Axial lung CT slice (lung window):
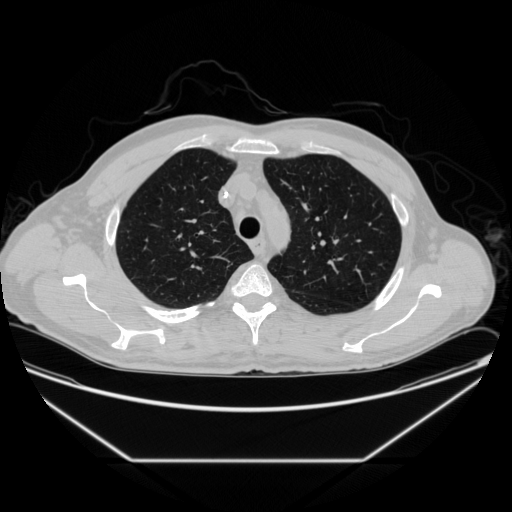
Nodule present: no